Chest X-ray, PA view. Patient: 8 years old, sex M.
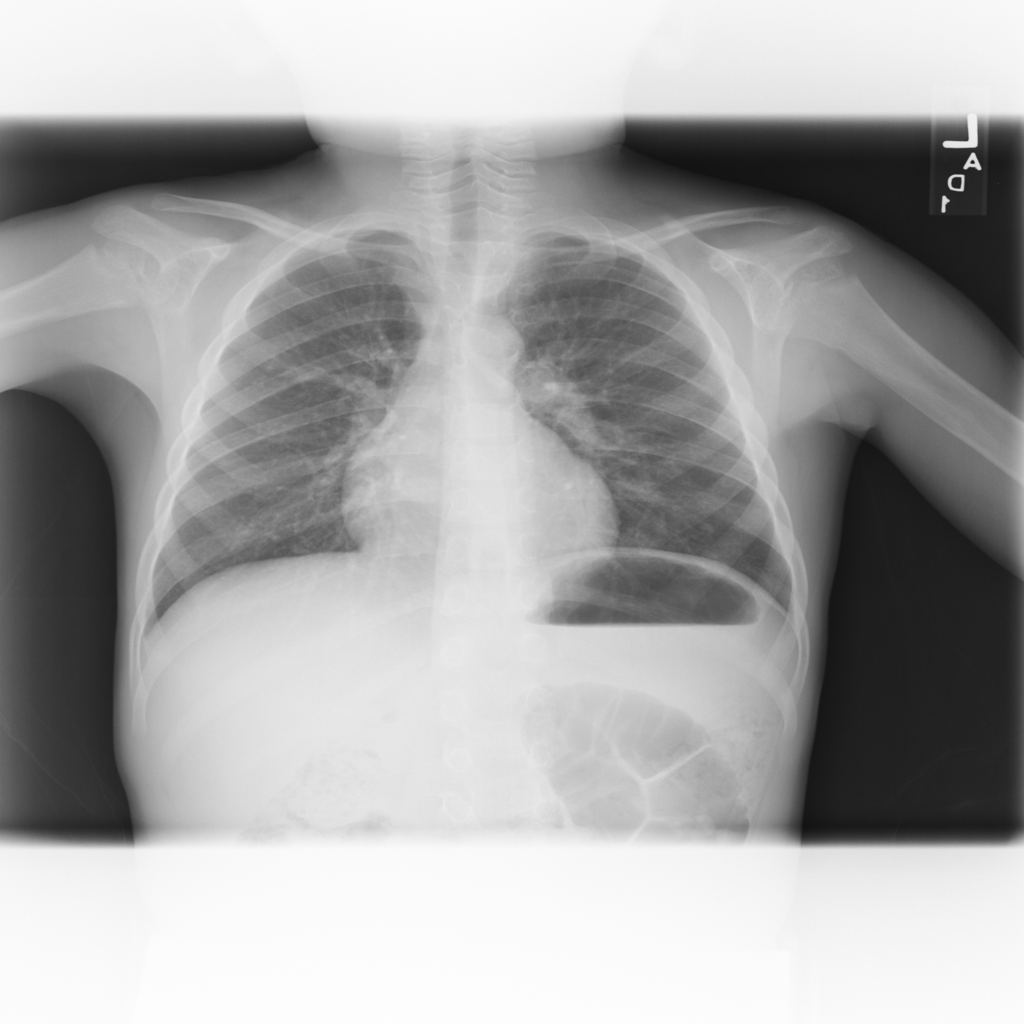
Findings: No Finding